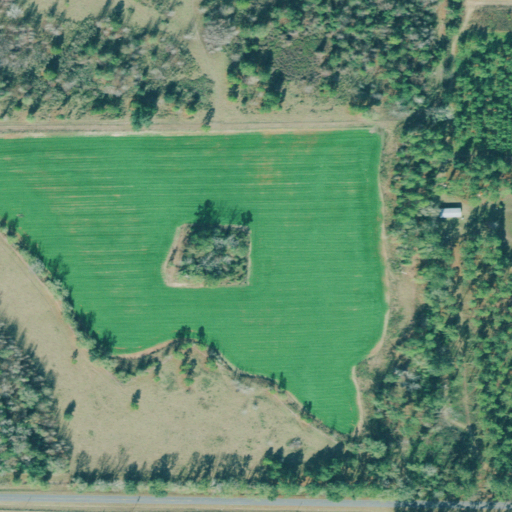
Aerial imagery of depression(s) in Georgia named Glory Hole containing shrub, cultivated crops, grassland, evergreen forest, open development, woody wetlands, low intensity development, and medium intensity development